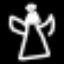
Label: angel